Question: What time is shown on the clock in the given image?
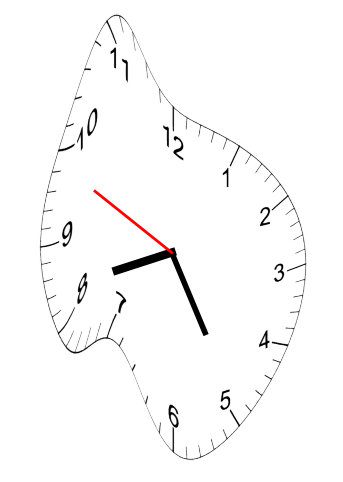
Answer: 08:24:49